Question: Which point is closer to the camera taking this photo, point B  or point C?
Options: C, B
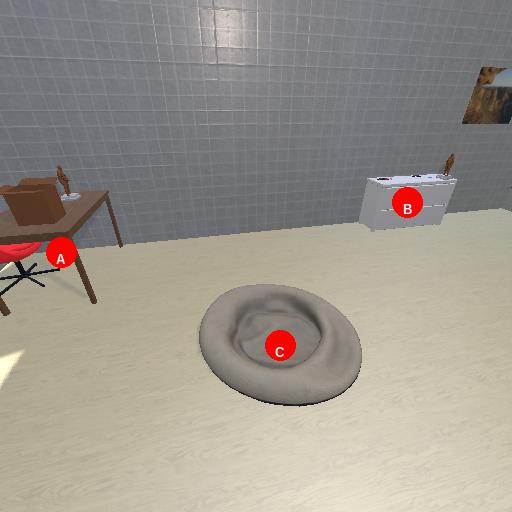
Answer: C